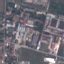
Label: Industrial